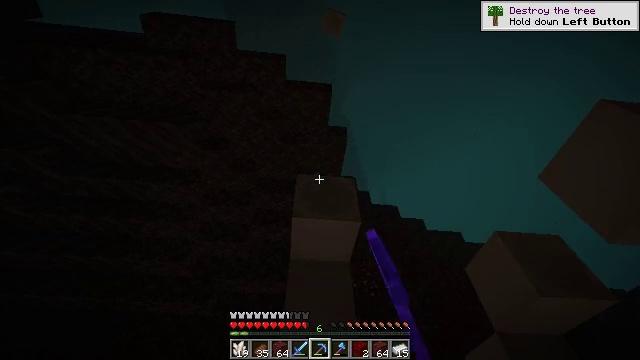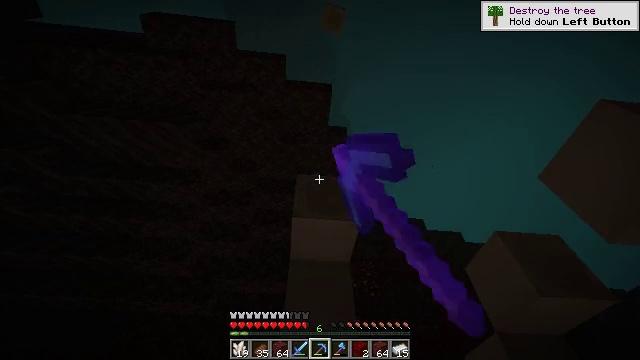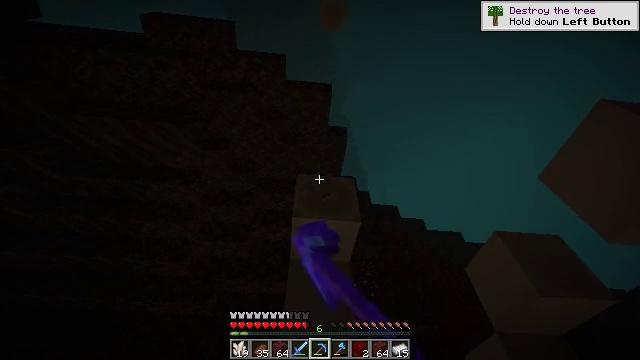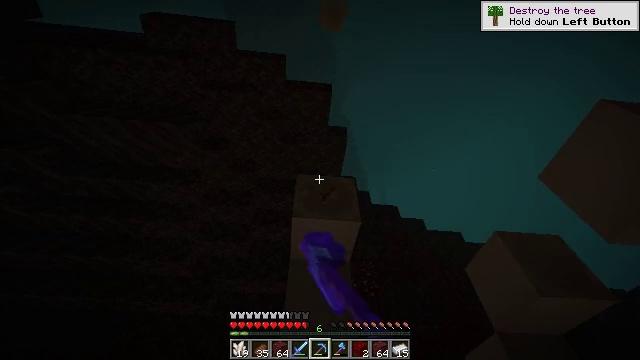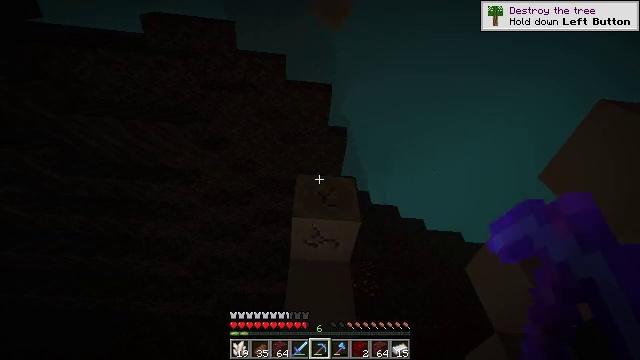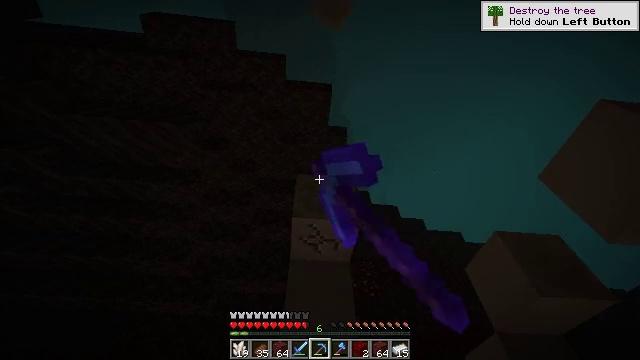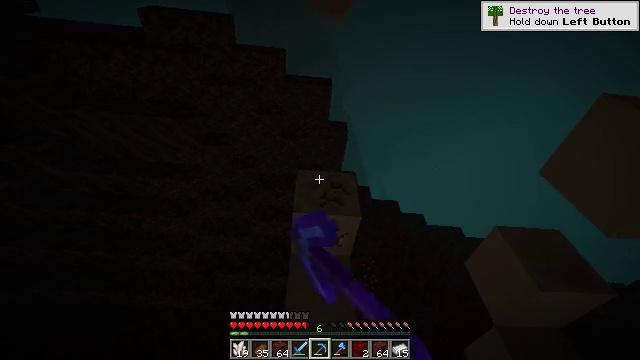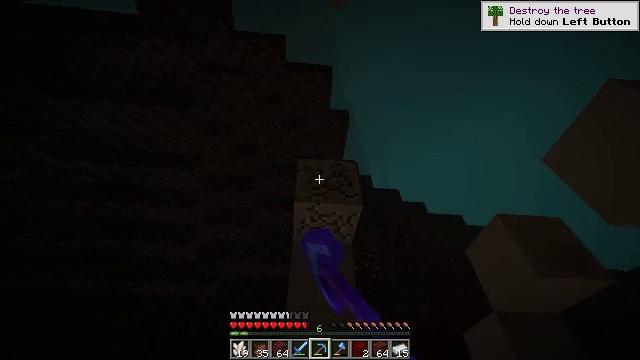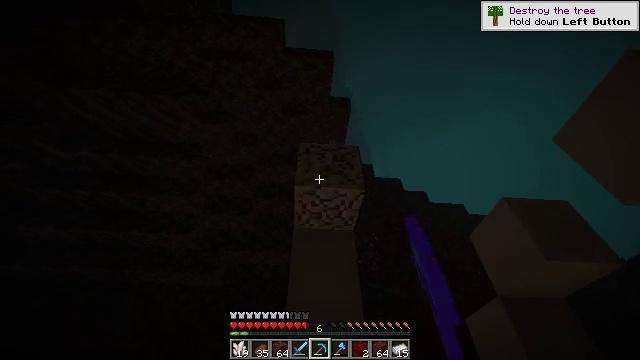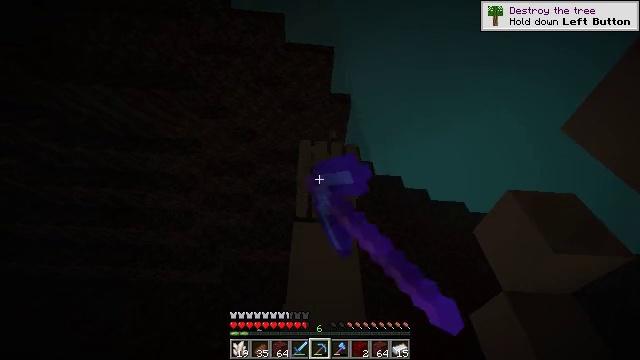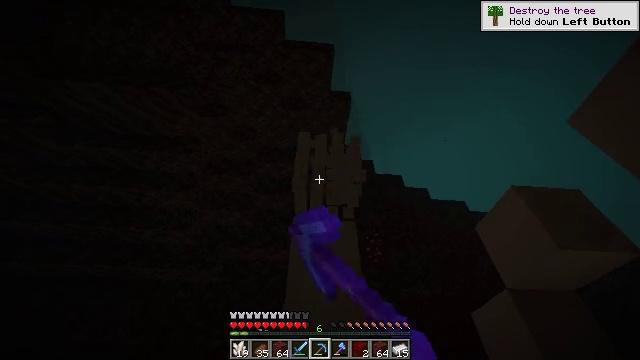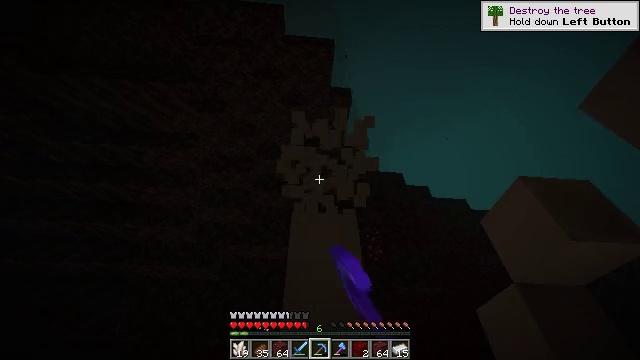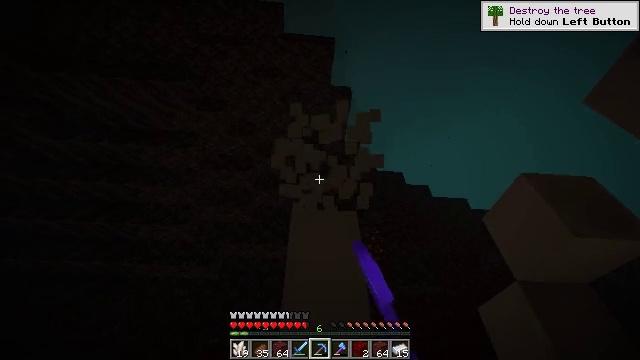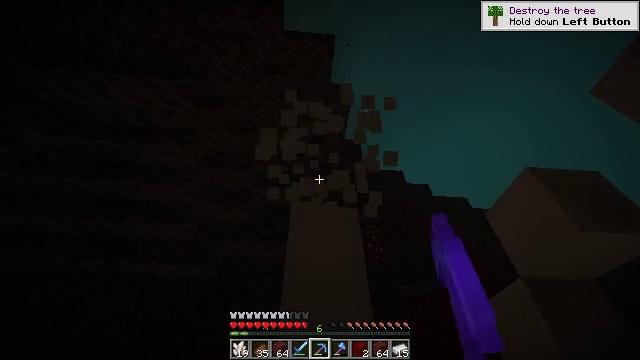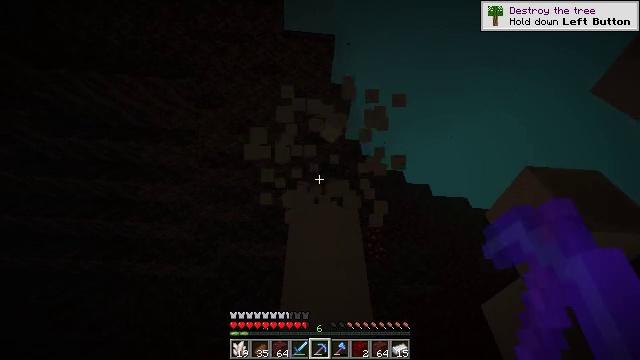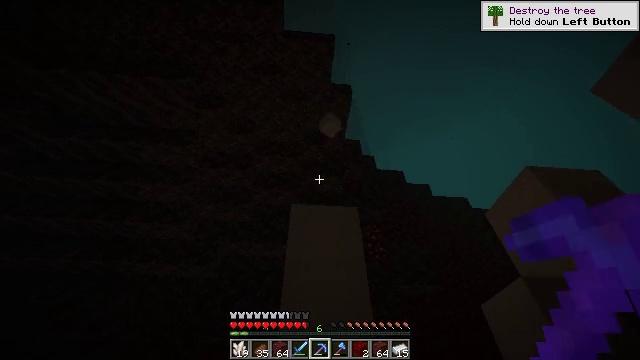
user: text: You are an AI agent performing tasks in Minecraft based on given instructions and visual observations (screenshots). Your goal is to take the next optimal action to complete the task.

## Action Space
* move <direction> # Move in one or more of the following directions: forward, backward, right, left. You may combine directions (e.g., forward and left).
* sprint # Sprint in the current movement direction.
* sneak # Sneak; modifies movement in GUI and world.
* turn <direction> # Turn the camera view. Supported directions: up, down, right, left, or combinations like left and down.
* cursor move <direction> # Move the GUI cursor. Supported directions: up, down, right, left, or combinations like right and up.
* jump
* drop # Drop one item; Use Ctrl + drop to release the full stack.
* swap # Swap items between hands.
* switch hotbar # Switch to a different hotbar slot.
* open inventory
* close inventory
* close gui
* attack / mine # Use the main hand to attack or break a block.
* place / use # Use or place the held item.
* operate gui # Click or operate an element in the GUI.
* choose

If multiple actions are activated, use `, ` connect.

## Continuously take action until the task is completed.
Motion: motion action
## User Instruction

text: Dig up the bone block in the desert or swamp biome.
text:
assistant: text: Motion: attack / mine
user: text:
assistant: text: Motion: attack / mine
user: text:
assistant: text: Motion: attack / mine
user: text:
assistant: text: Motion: attack / mine
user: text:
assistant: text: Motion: attack / mine
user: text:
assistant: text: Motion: turn down, attack / mine
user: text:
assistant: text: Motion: move forward, turn down, attack / mine
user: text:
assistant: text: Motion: move forward, turn down, attack / mine
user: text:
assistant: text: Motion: move forward, attack / mine
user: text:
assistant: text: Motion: move forward, attack / mine
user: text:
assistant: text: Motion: move forward, attack / mine
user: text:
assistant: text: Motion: move forward, attack / mine
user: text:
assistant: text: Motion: attack / mine
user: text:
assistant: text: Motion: attack / mine
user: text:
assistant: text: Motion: attack / mine
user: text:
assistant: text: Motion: attack / mine
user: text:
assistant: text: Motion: attack / mine
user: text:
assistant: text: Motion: attack / mine
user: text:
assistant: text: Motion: attack / mine
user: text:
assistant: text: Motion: attack / mine
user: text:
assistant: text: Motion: attack / mine
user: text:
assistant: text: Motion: turn down, attack / mine
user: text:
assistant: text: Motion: turn down, attack / mine
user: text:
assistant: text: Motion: turn down, attack / mine
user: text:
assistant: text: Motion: turn down, attack / mine
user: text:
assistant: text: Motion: attack / mine
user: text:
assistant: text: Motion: attack / mine
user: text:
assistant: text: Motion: attack / mine
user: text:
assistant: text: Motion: attack / mine
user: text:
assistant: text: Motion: attack / mine